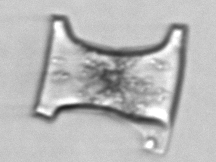
Label: Eucampia